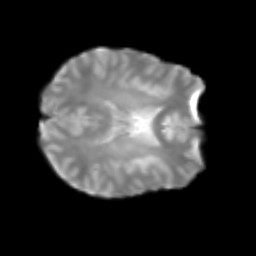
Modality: T2w
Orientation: axial
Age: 23
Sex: female
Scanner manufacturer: siemens
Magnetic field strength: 3 T
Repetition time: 2.3 s
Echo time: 0.085 s